Field crop: maize
Growth stage: 2
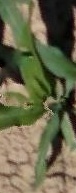
Species: maize